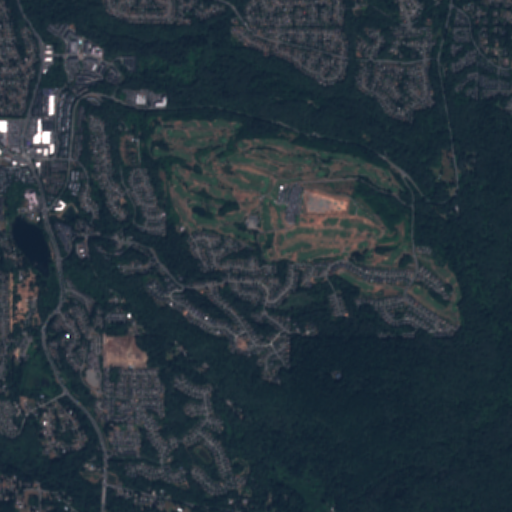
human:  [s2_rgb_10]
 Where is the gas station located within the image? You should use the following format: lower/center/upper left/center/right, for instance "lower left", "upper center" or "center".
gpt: The gas station is located in the upper left of the image.
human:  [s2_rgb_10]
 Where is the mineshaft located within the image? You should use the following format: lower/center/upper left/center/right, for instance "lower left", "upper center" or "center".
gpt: The mineshaft is located in the upper left of the image.
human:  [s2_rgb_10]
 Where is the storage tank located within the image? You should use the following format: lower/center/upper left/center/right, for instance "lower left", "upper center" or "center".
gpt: The storage tank is located in the lower right of the image.
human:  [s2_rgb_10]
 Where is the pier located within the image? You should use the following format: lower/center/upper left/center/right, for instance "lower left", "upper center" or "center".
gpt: The pier is located in the center left of the image.
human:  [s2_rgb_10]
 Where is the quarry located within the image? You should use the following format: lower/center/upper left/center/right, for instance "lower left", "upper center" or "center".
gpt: There is no quarry in the image.